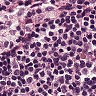
Metastatic tissue present: no